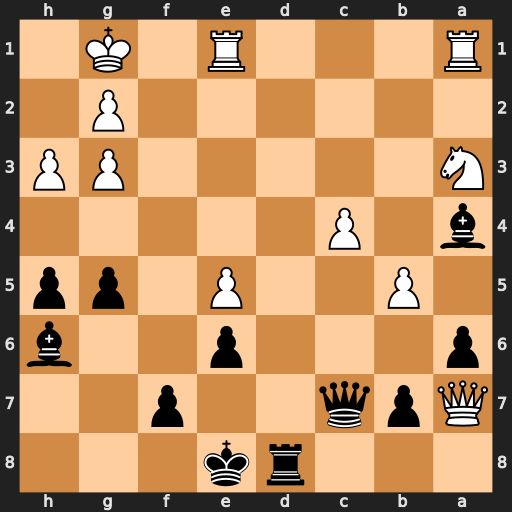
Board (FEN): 3rk3/Qpq2p2/p3p2b/1P2P1pp/b1P5/N5PP/6P1/R3R1K1
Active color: b
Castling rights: -
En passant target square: -
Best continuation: Bf8 Qf2 Bc5